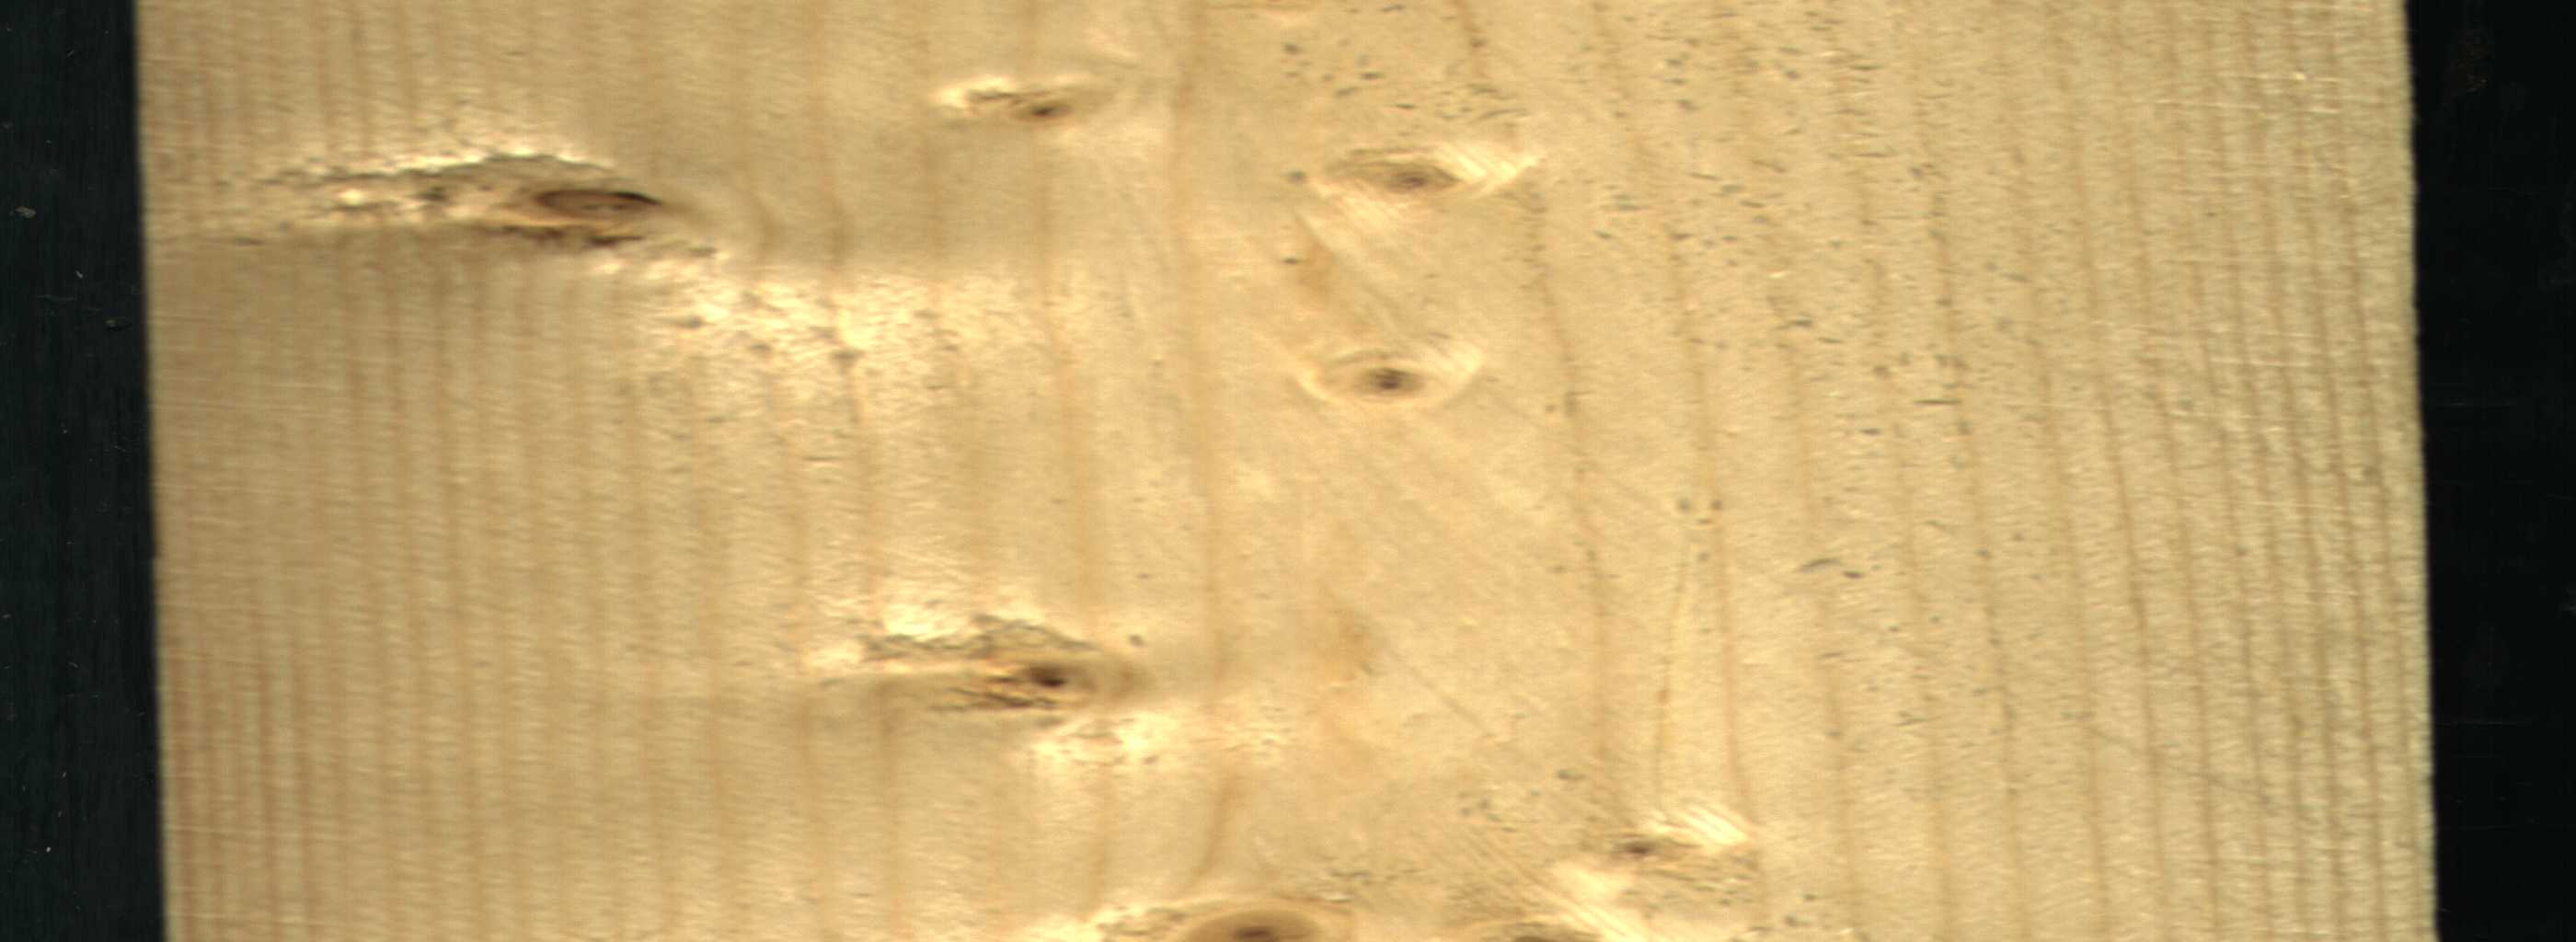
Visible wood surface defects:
Live_Knot
Live_Knot
Live_Knot
Live_Knot
Live_Knot
Live_Knot
Live_Knot
Live_Knot